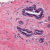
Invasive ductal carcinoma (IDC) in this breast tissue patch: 0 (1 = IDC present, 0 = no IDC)